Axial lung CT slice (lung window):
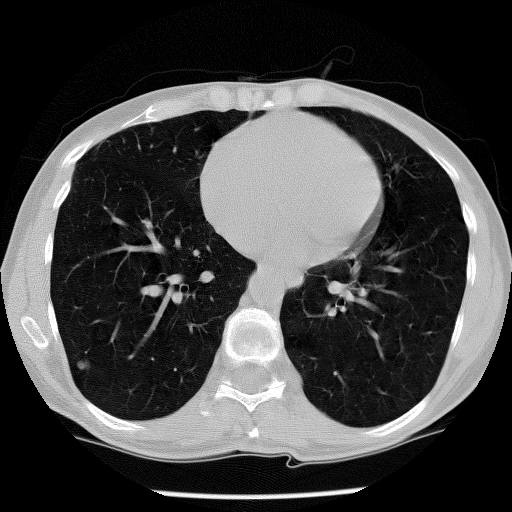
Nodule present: yes
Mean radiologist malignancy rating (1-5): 4